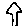
Label: house